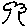
Label: tree